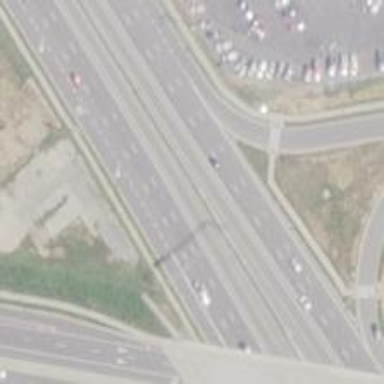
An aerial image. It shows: Asphalt trunk highway classified as expressway.